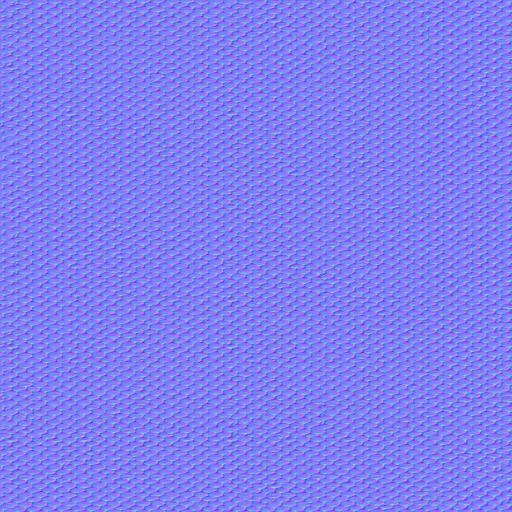
carpet fabric red